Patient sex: M
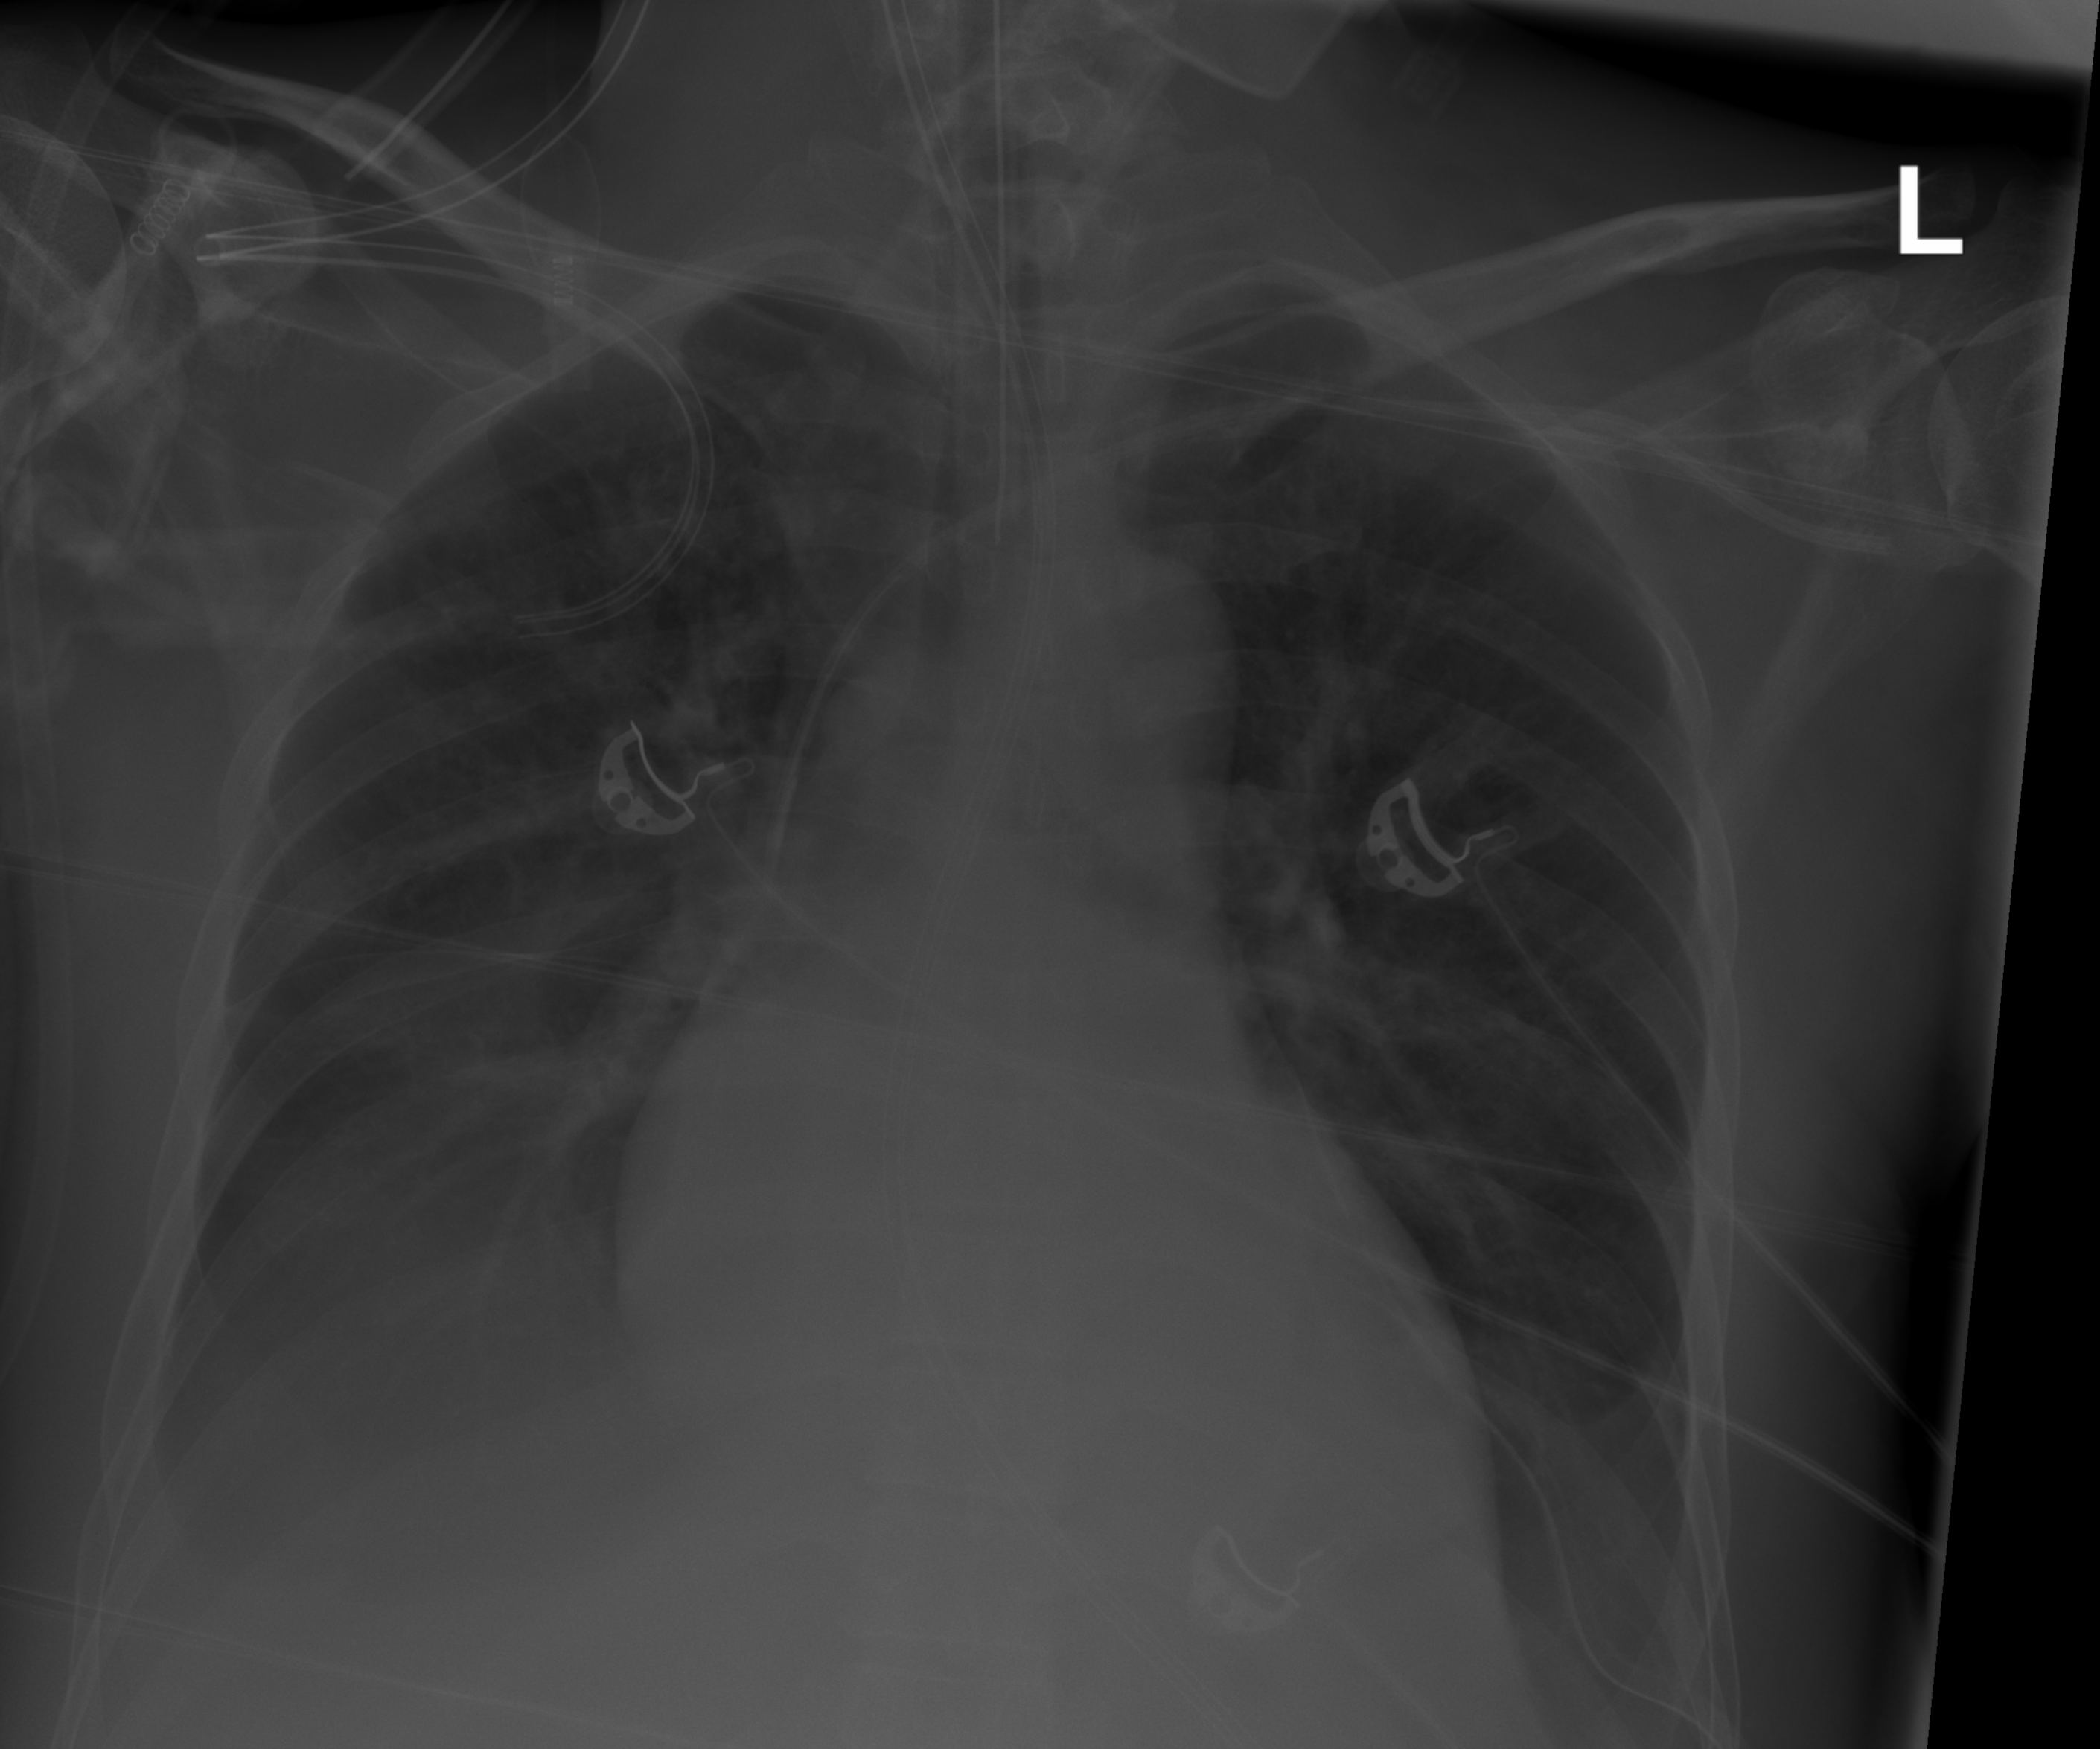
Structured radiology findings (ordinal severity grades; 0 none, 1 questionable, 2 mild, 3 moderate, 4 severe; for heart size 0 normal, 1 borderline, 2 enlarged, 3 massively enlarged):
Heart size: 0
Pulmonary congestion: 2
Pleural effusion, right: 2
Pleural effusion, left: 1
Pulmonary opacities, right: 2
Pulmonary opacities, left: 1
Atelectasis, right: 2
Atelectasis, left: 0